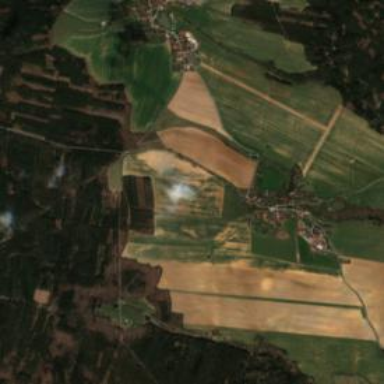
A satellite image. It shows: View of farmland.